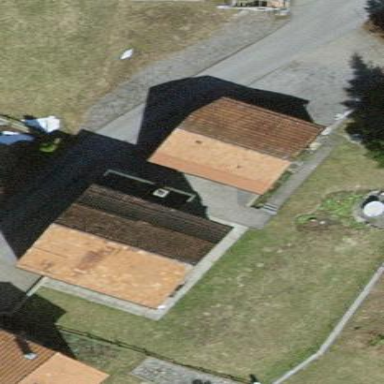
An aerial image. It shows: Simple and straightforward house.